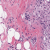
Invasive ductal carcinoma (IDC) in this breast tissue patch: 0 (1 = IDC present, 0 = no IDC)